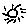
Label: sun